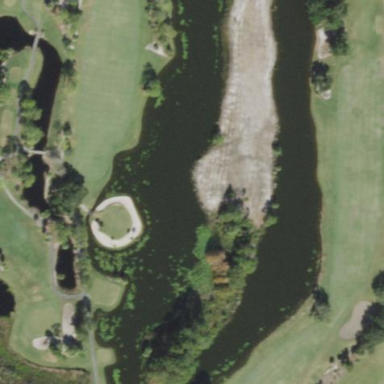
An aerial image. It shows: Water hazard on golf course. The hazard is natural water feature.